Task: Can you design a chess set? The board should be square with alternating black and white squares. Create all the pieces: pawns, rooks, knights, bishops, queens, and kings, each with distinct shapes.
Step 2630:
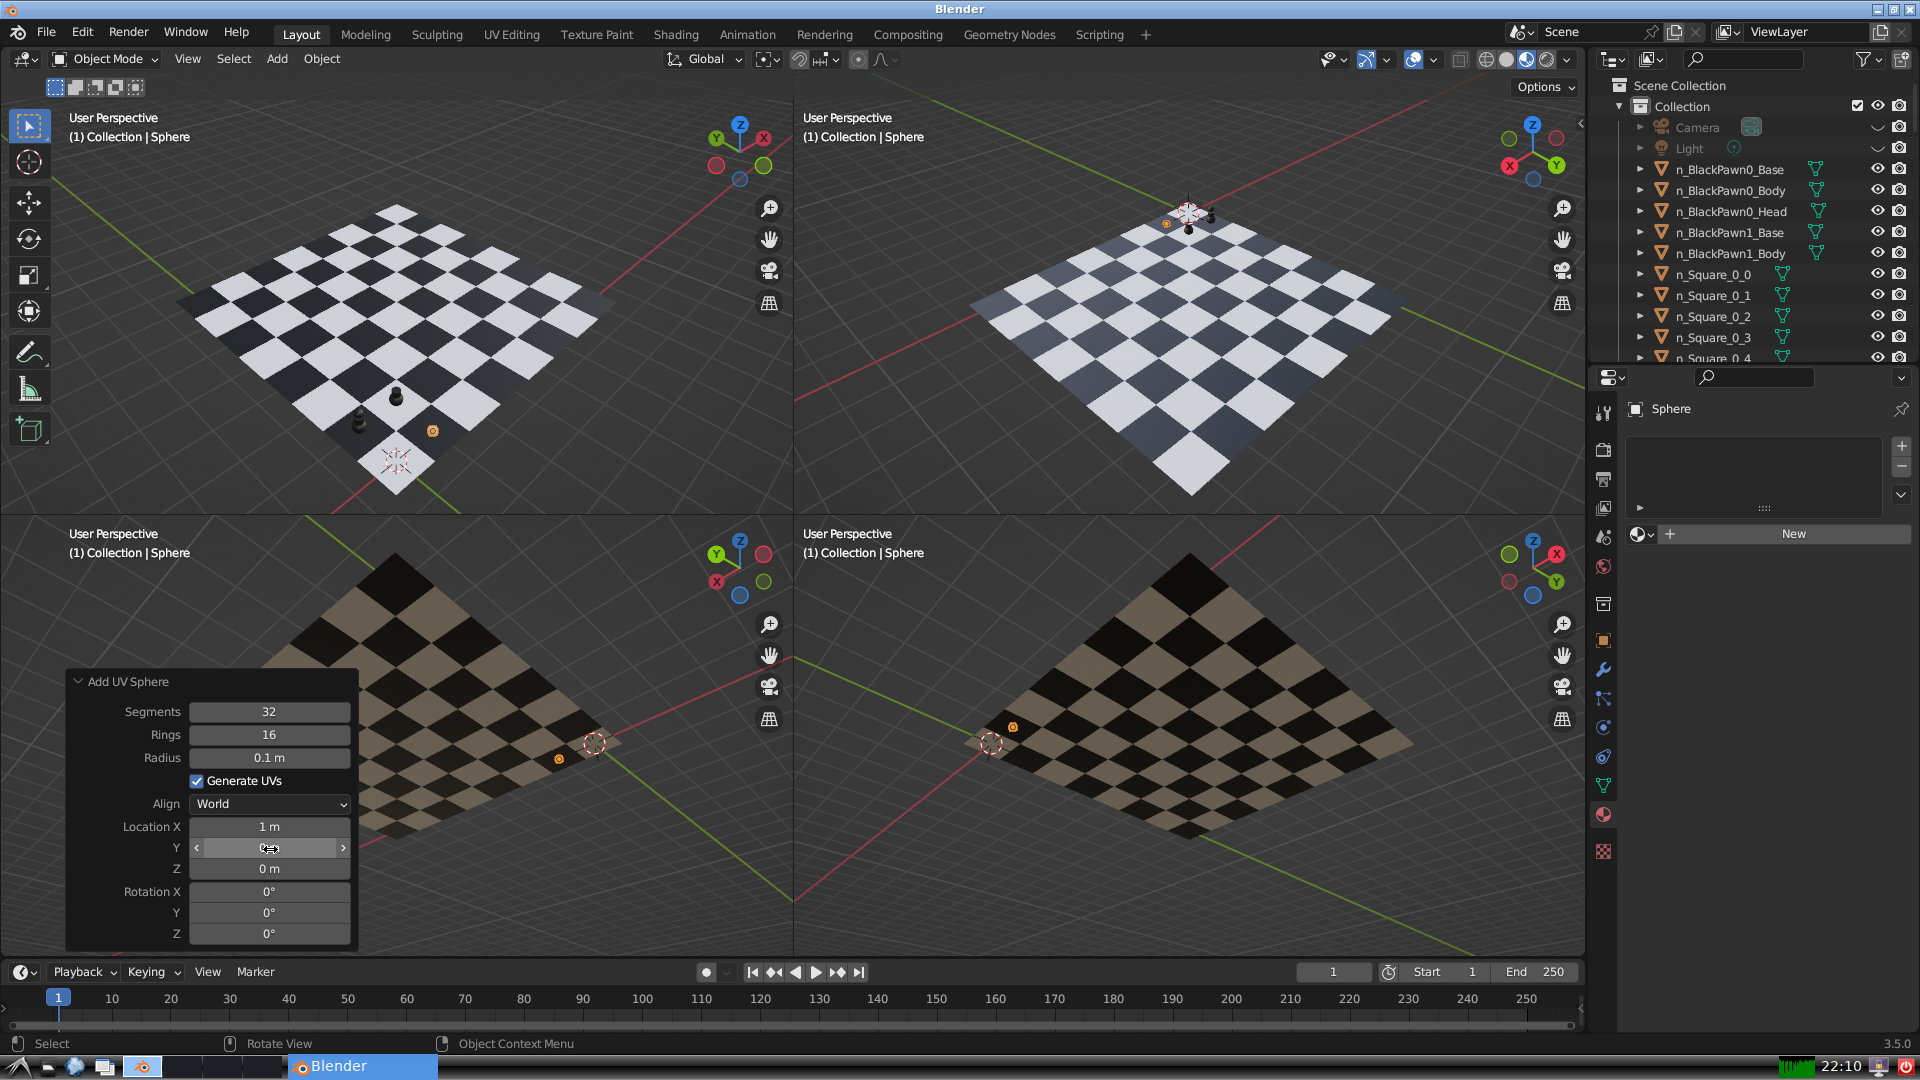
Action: click: no